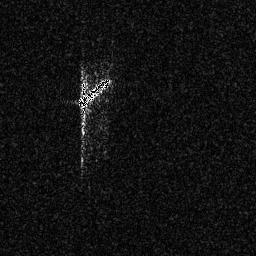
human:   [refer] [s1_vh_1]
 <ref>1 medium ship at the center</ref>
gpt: <box>[[29, 29, 43, 41, 0]]</box>